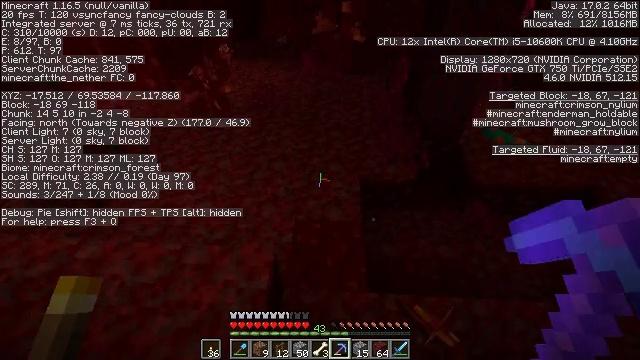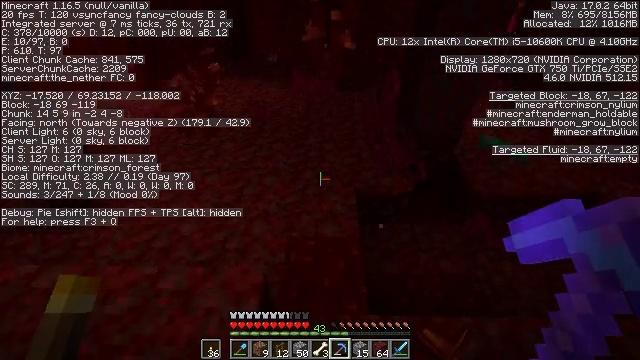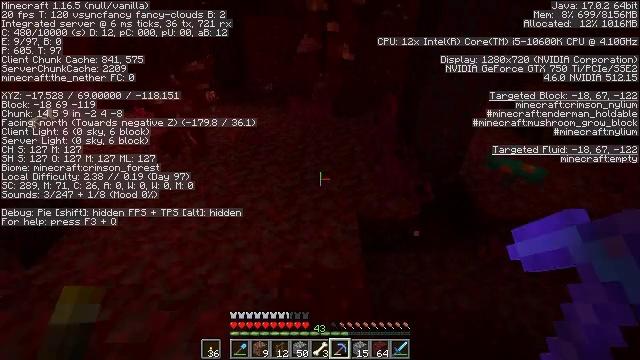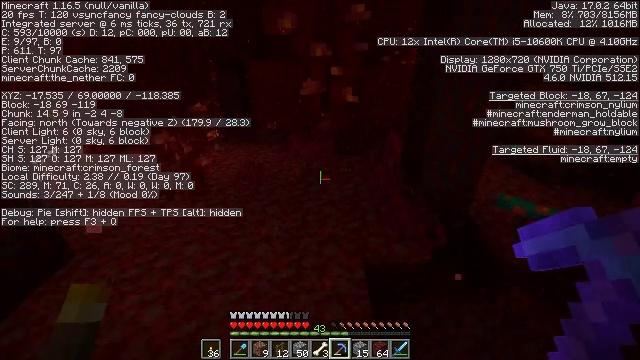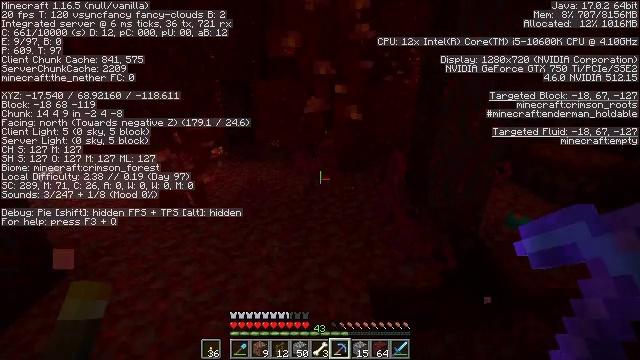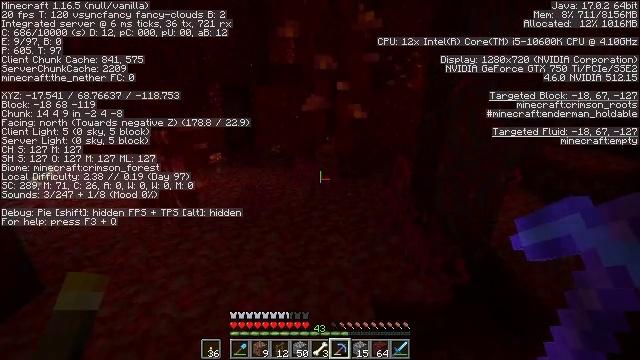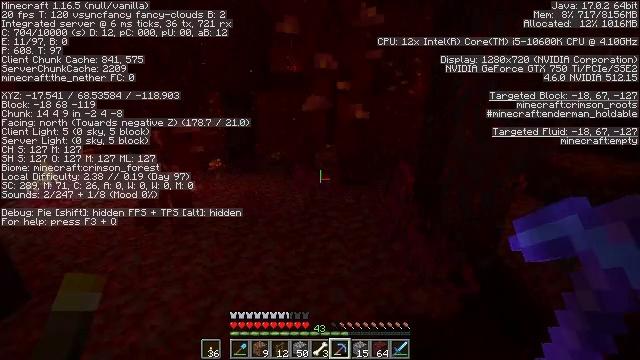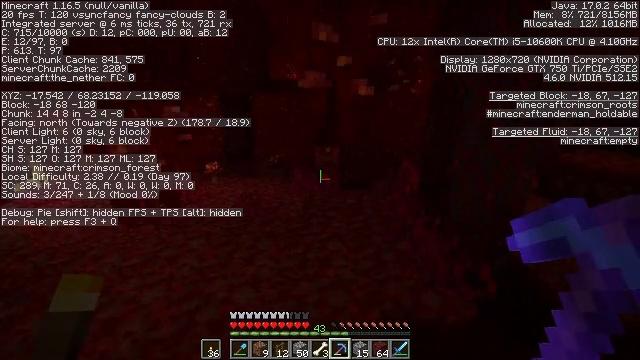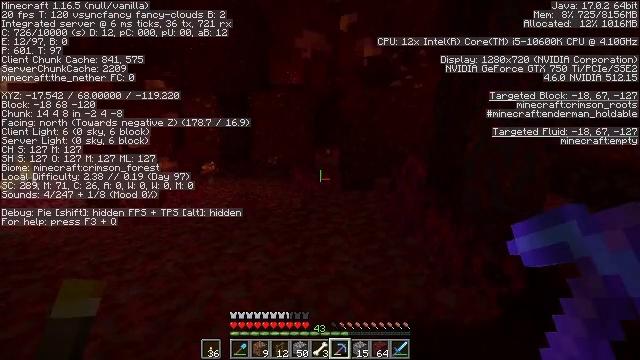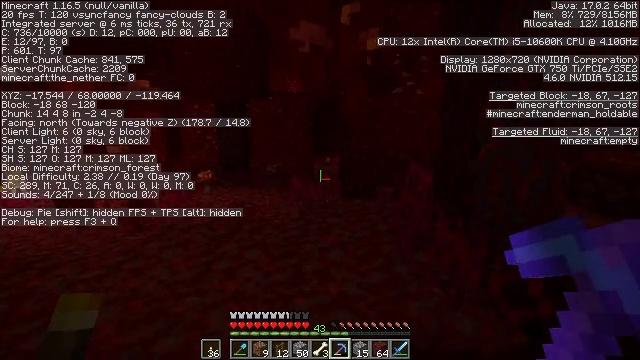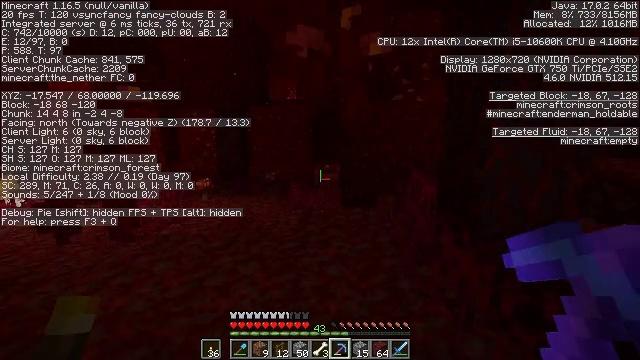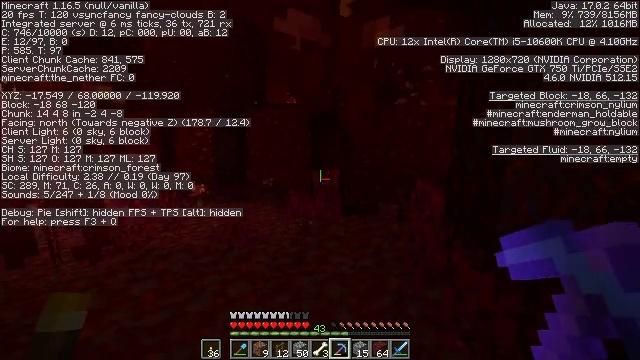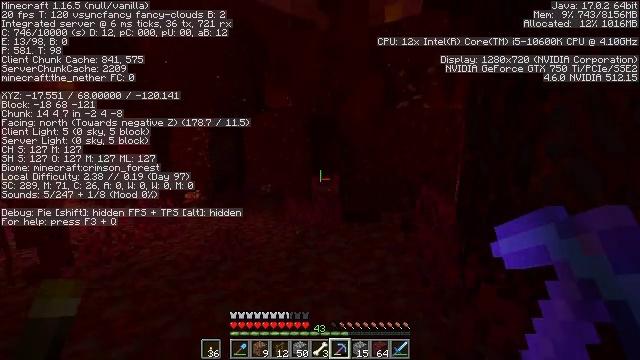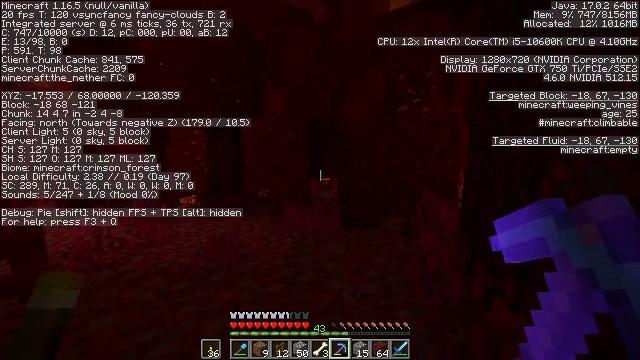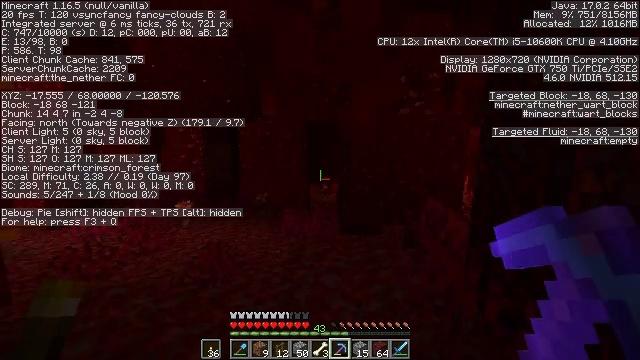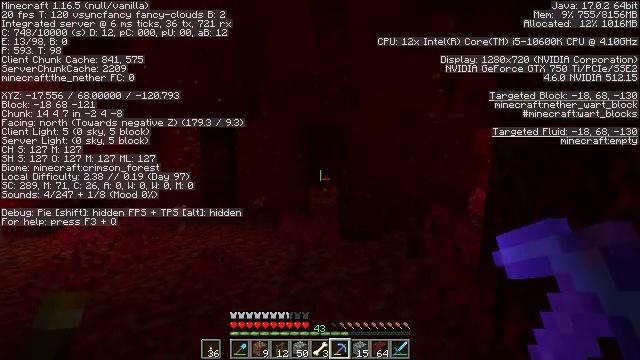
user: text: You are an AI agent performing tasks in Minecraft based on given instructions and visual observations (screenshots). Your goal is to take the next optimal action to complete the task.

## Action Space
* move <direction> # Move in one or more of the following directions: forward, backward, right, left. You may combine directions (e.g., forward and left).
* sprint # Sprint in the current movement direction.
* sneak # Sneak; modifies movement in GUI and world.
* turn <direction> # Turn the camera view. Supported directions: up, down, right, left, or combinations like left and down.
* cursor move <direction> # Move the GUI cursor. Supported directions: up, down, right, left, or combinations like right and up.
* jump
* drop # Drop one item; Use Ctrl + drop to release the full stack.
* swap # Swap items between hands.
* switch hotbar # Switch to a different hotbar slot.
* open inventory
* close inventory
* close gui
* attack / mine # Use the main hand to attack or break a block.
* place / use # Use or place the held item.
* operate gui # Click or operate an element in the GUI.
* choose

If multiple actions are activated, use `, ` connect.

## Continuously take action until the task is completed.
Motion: motion action
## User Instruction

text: Break the crimson roots in the Nether.
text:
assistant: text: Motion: move forward, turn right and up
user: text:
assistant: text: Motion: move forward, turn right and up
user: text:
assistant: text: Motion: move forward, turn up
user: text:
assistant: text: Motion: move forward, turn up
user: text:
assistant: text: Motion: move forward, turn up
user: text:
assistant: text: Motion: move forward, turn up
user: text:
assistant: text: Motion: move forward, turn up
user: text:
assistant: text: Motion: move forward, turn up
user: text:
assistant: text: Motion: move forward, turn up
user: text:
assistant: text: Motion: move forward, turn up
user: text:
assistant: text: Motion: move forward
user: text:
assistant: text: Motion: move forward
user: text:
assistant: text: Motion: move forward, turn up
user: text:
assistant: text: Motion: move forward
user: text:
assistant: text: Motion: move forward
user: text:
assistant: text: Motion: move forward
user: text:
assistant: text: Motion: move forward
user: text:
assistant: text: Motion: move forward
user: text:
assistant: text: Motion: move forward
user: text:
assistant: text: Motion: move forward
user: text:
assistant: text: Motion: move forward
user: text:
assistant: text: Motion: move forward
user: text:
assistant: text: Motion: move forward
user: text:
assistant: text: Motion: move forward
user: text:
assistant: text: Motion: move forward
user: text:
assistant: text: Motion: move forward
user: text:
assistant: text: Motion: move forward
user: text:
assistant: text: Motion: move forward
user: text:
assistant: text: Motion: move forward
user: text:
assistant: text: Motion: move forward